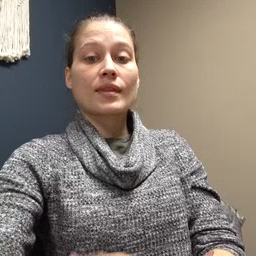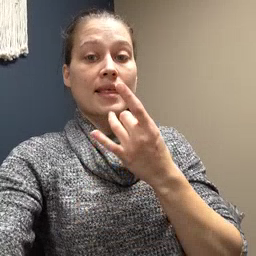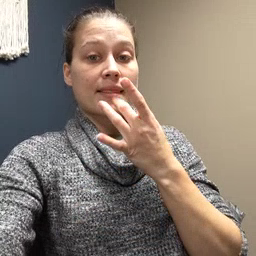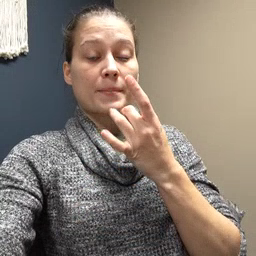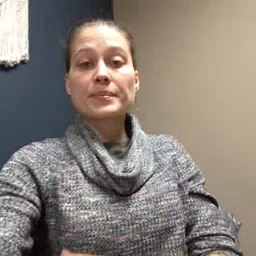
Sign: lamp